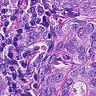
Metastatic tissue present: yes